八年级 · 画法几何学
如图, 在 $\triangle A B C$ 中, $\angle B=30^{\circ}, \angle C=50^{\circ}$, 通过观察尺规作图的痕迹, $\angle D E A$ 的度数是

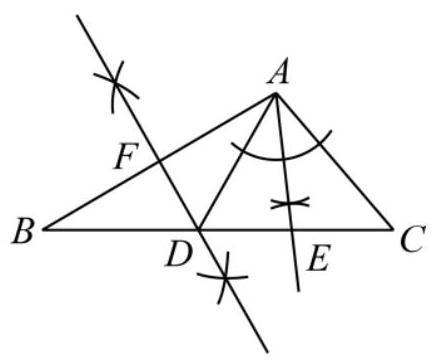
$35^{\circ}$
B. $60^{\circ}$
C. $70^{\circ}$
D. $85^{\circ}$
答案: D